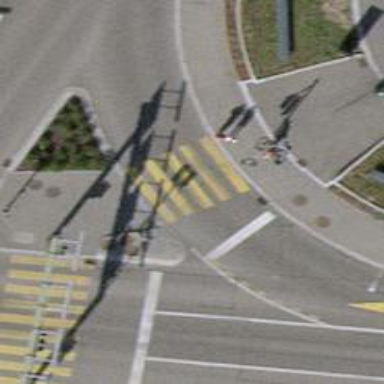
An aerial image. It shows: Crossing with traffic signals.